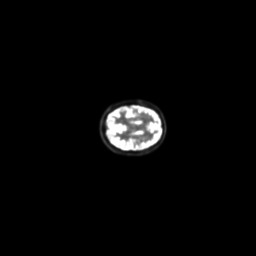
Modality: PET
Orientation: axial
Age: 29
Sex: male
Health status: ill